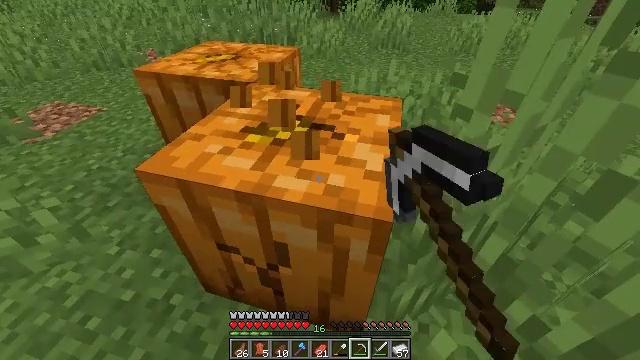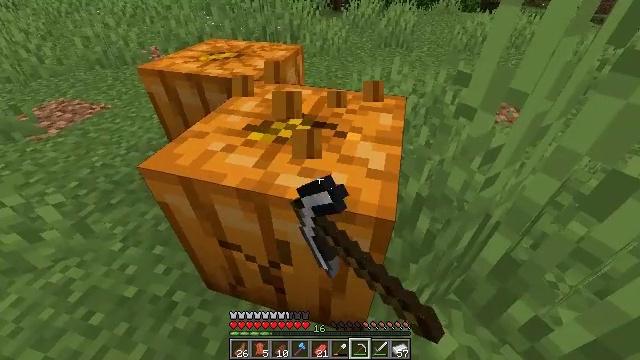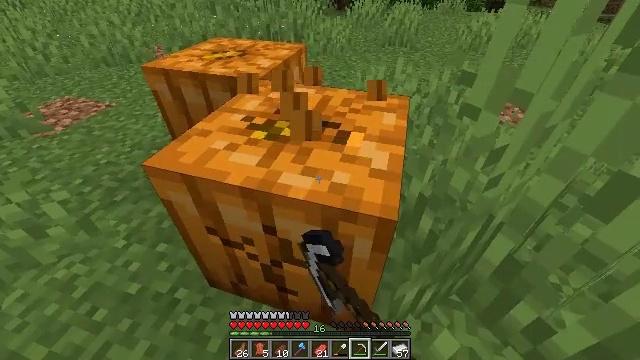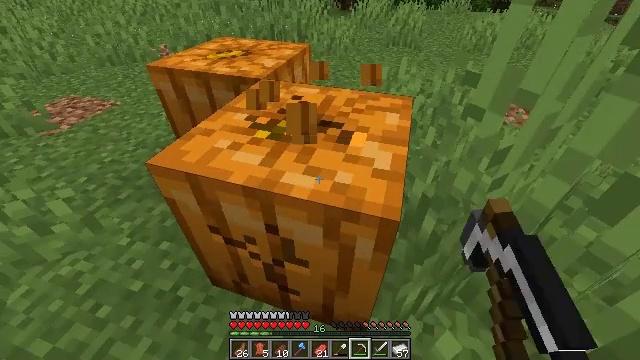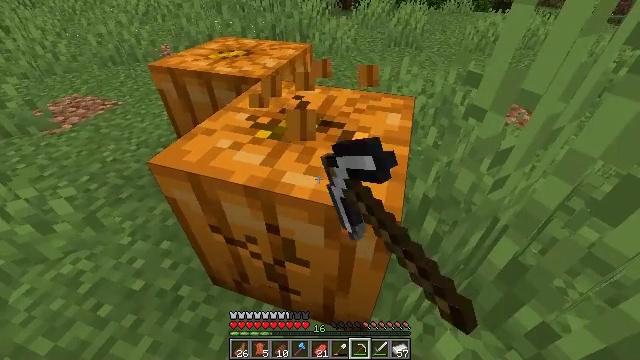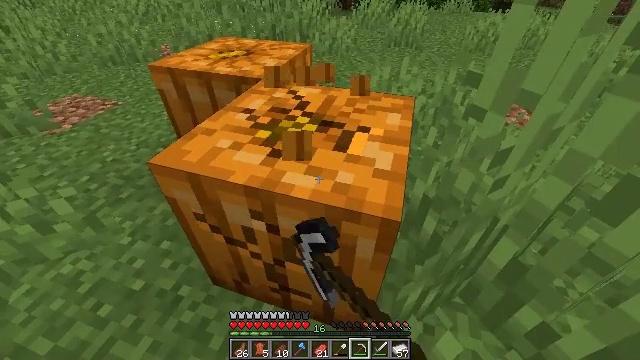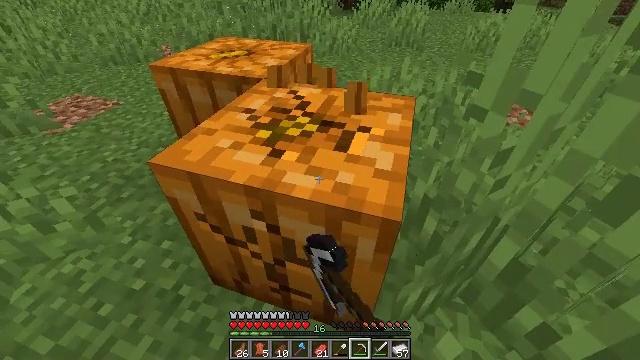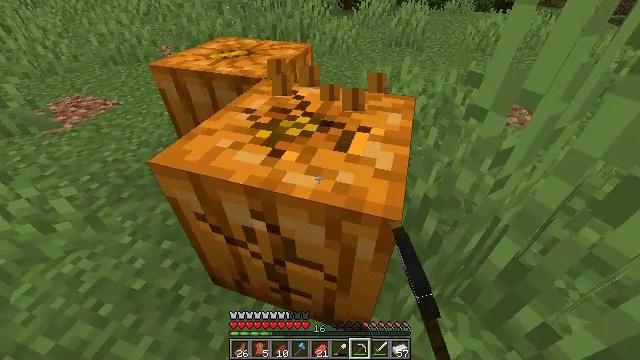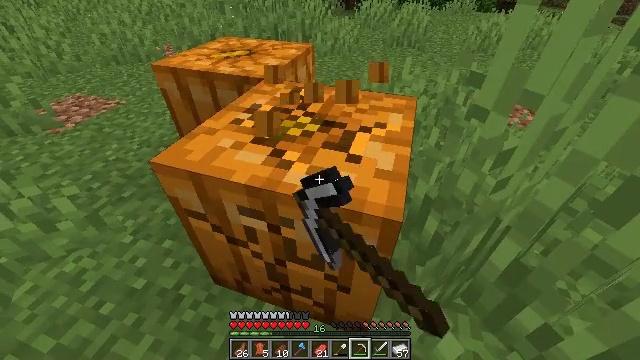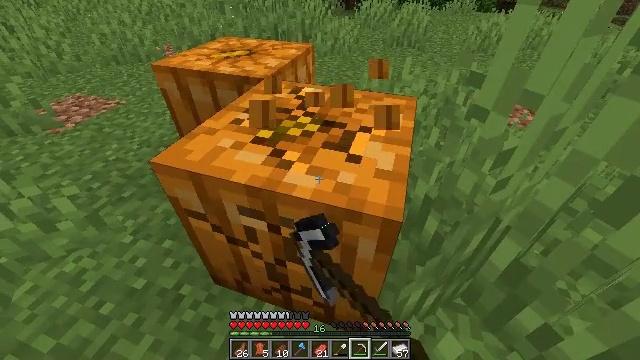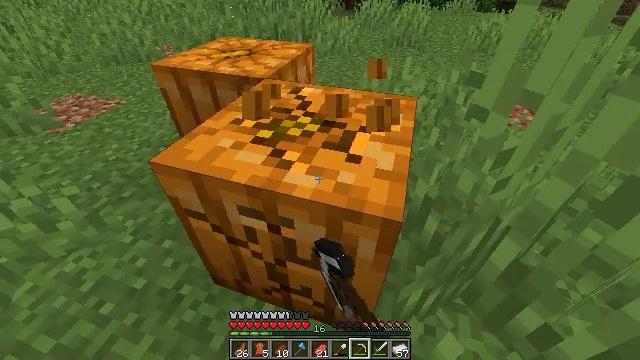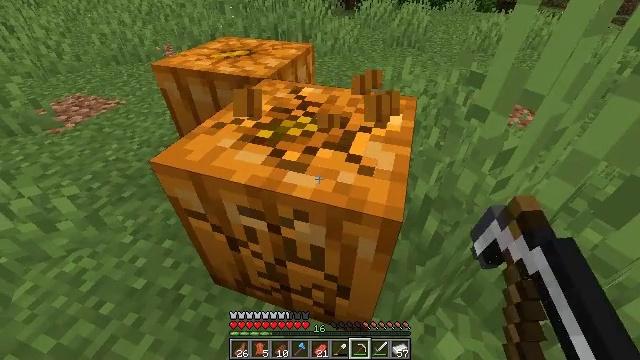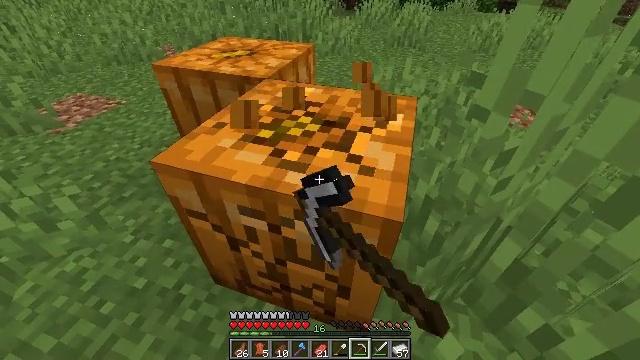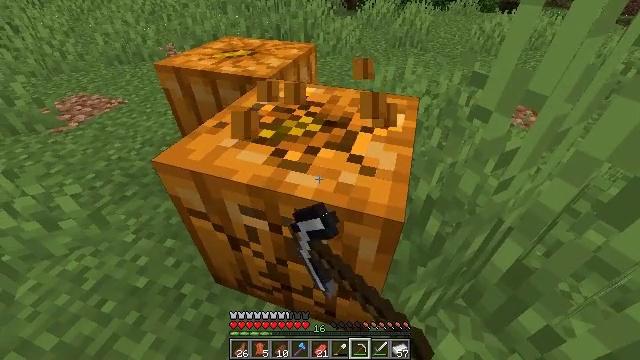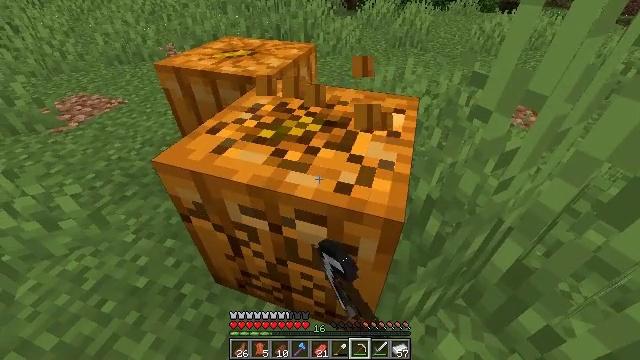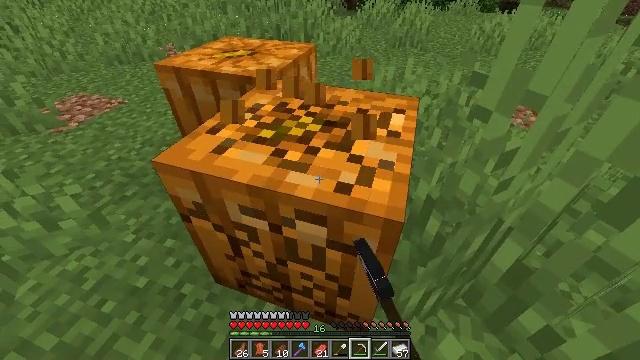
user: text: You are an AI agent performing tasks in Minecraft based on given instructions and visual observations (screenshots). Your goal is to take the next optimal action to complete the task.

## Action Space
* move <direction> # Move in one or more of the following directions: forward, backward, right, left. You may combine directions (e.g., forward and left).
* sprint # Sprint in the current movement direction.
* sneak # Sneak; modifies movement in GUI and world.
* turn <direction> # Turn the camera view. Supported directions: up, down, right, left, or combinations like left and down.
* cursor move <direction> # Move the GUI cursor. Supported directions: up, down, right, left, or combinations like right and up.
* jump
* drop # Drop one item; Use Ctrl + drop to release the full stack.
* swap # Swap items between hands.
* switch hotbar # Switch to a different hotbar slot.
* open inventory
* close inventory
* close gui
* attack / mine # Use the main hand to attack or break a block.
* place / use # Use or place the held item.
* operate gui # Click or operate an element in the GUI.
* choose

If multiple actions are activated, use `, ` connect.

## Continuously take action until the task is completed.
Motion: motion action
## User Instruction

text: Mine the pumpkin from the ground.
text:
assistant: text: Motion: attack / mine
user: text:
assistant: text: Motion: attack / mine
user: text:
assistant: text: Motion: attack / mine
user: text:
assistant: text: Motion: attack / mine
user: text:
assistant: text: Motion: attack / mine
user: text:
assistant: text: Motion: attack / mine
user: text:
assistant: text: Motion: attack / mine
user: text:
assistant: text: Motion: attack / mine
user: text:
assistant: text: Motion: attack / mine
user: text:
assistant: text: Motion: attack / mine
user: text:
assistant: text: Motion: attack / mine
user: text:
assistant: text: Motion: attack / mine
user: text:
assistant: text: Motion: attack / mine
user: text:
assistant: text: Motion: attack / mine
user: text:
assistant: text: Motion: attack / mine
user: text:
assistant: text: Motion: attack / mine
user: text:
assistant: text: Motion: attack / mine
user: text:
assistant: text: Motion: attack / mine
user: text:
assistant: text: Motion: attack / mine
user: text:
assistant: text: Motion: turn left, attack / mine
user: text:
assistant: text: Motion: turn left and up, attack / mine
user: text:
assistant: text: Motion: move forward, turn left and up, attack / mine
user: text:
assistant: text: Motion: move forward, turn left and up, attack / mine
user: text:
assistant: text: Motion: move forward, turn left and up, attack / mine
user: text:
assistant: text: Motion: move forward, turn left, attack / mine
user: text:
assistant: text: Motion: attack / mine
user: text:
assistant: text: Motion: attack / mine
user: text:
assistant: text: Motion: attack / mine
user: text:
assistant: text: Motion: attack / mine
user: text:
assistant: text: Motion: attack / mine